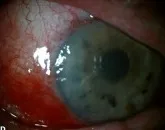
Week 6.
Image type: medical_photograph (other_medical_photograph)